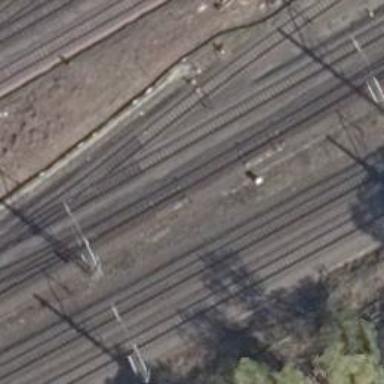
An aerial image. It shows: Railway switch with the turnout side on the left.